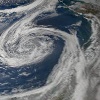
Label: cloud